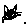
Label: cat